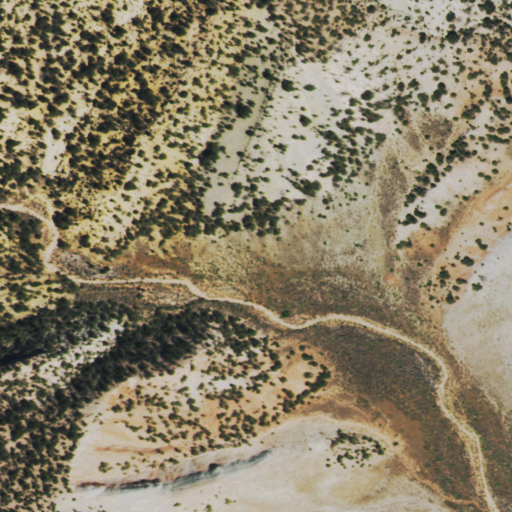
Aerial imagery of valley in Colorado named Sawmill Canyon containing shrub, evergreen forest, and grassland